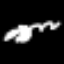
Label: squiggle